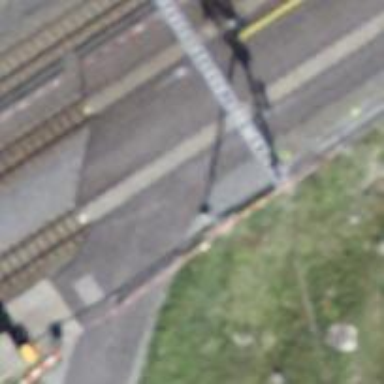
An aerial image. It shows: Railway level crossing.